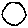
Label: circle